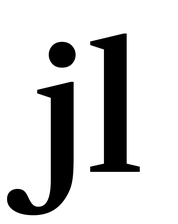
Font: LibreCaslonText_SemiBold